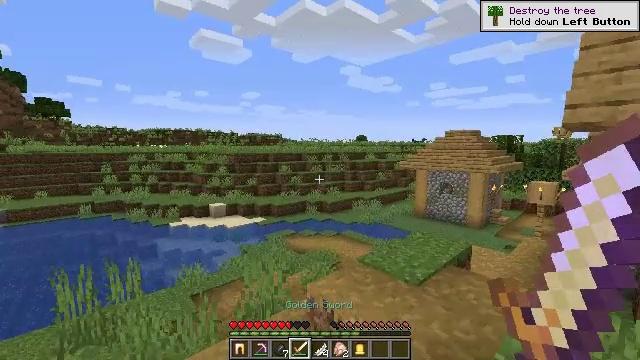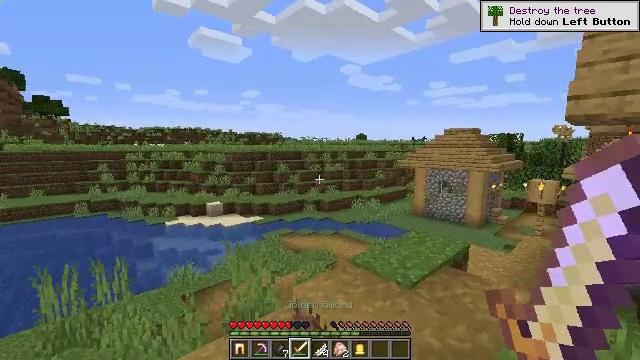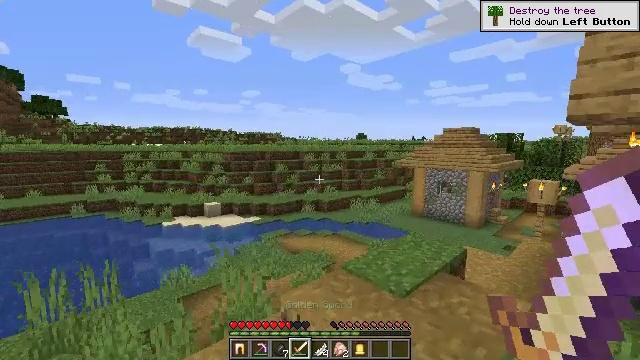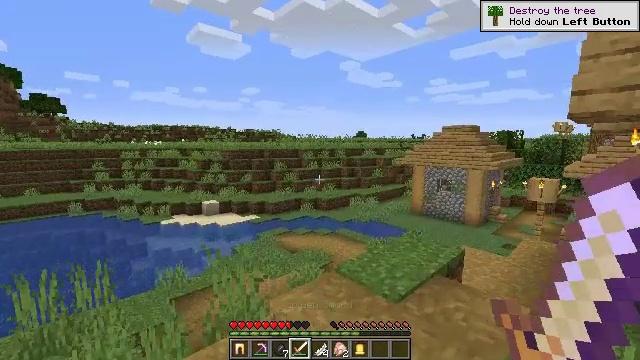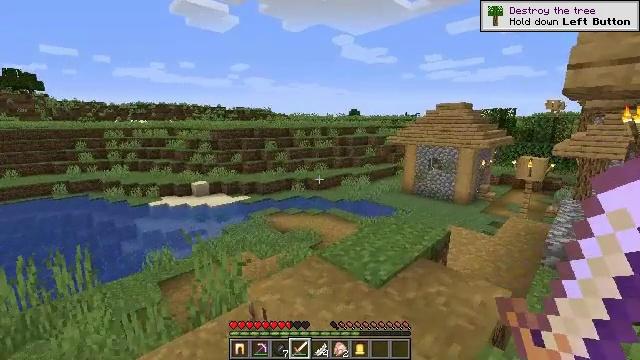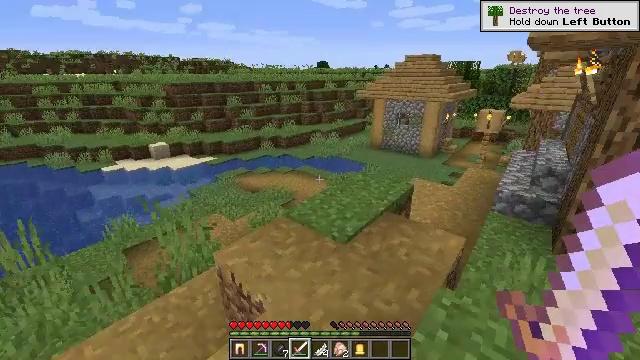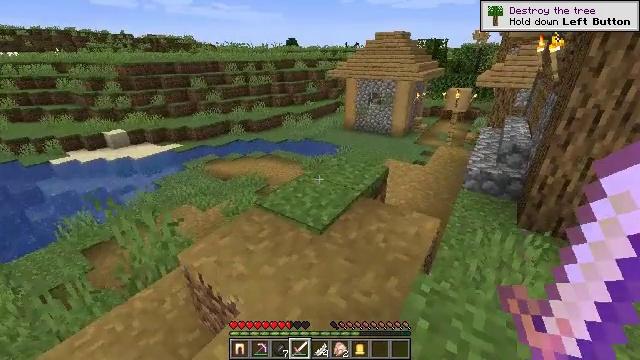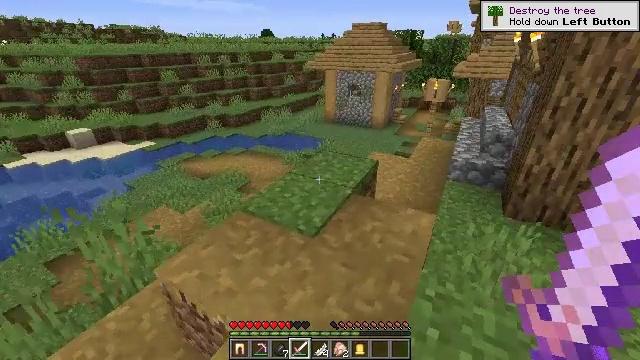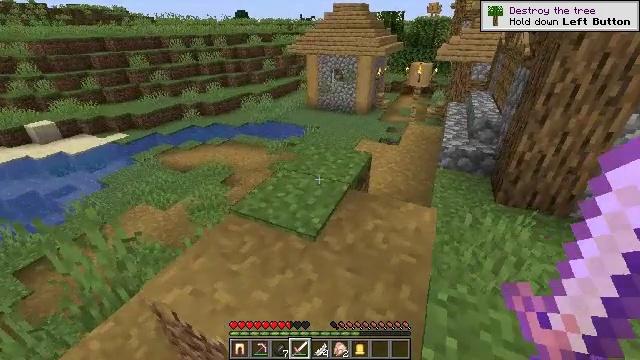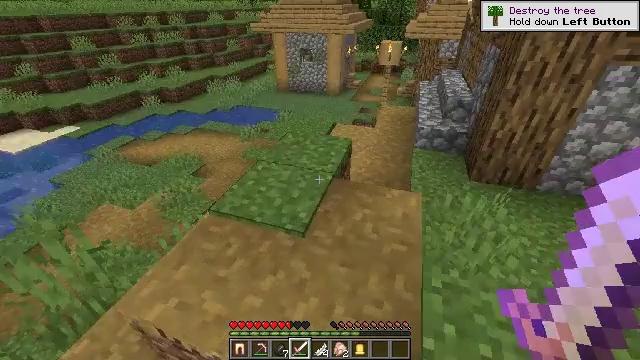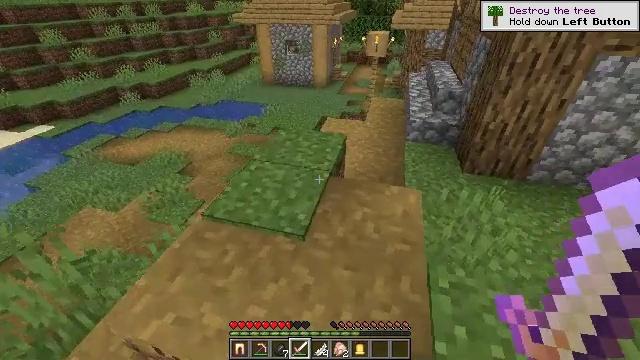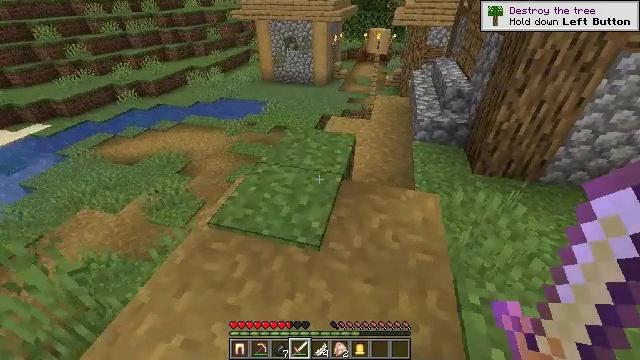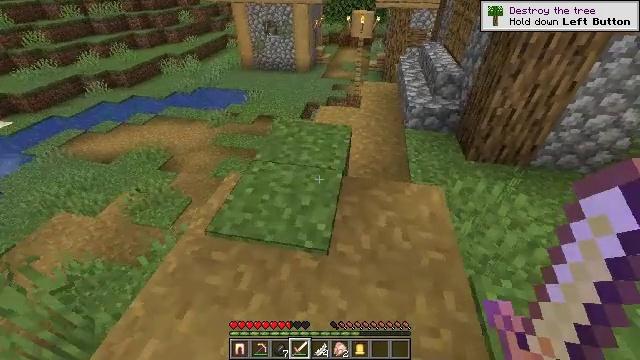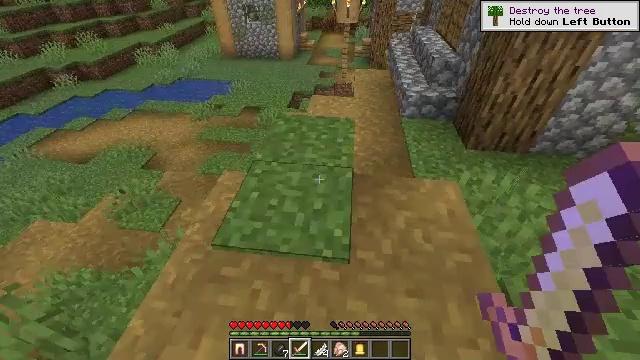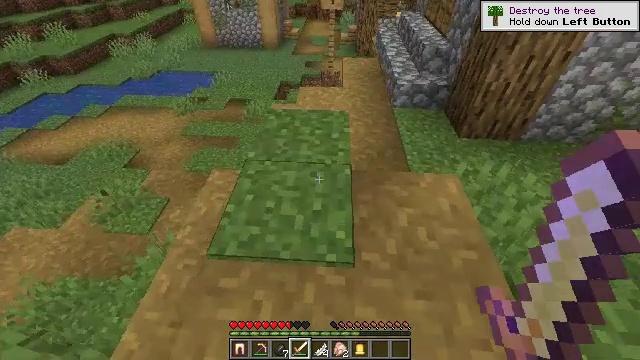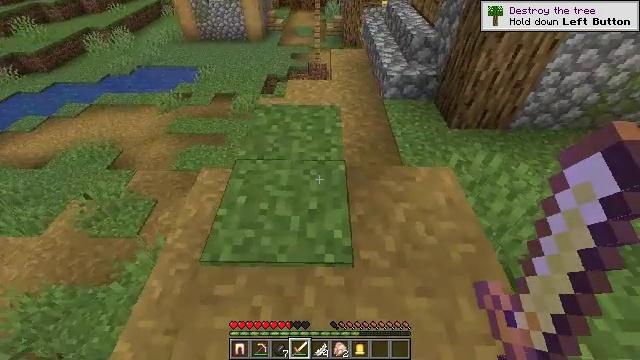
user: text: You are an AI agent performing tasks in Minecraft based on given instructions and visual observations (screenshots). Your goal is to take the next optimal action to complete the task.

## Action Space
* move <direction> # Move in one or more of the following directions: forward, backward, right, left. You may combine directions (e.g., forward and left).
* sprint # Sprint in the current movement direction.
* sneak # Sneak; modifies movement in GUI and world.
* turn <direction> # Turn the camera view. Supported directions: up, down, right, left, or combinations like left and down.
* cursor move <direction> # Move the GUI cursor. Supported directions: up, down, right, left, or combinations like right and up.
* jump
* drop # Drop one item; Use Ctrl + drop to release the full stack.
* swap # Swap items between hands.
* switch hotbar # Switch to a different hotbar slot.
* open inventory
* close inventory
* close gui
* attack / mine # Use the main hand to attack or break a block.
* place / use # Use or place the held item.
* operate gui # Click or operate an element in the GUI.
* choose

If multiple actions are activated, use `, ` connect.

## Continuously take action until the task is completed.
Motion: motion action
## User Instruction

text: Mine the yellow bed to pick it up.
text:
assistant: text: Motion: move forward and move right
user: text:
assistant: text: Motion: move forward and move right
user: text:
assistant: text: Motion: move forward and move right
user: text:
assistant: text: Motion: move forward and move right, turn right and down
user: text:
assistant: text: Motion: move forward, turn right and down
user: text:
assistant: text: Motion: move forward and move left, turn right and down
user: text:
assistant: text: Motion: move forward and move left, turn right and down
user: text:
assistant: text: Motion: move forward and move left, turn right and down
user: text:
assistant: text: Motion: move forward and move left, turn right and down
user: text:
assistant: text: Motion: move forward and move left, turn right and down
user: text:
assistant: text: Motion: move forward and move left
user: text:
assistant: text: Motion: move forward and move left, turn right and down
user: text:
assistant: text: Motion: move forward and move left, turn right and down
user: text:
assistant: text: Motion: move forward, turn right and down
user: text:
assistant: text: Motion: move forward, turn right and down
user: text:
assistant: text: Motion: move forward, turn right and down
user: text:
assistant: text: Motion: move forward, turn right
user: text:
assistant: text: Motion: move forward
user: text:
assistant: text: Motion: move forward
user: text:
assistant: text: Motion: move forward, turn right
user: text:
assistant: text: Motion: move forward
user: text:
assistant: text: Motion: move forward
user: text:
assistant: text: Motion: move forward
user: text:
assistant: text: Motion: move forward
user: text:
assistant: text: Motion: move forward
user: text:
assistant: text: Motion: move forward
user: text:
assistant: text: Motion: move forward, turn right and up
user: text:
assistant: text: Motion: move forward, turn right and up
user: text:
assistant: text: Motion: move forward, turn right and up
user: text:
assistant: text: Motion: move forward, turn right and up